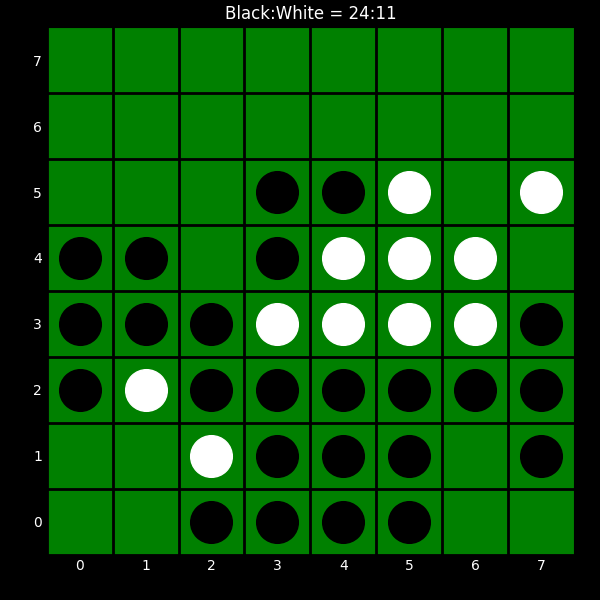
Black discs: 24
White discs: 11